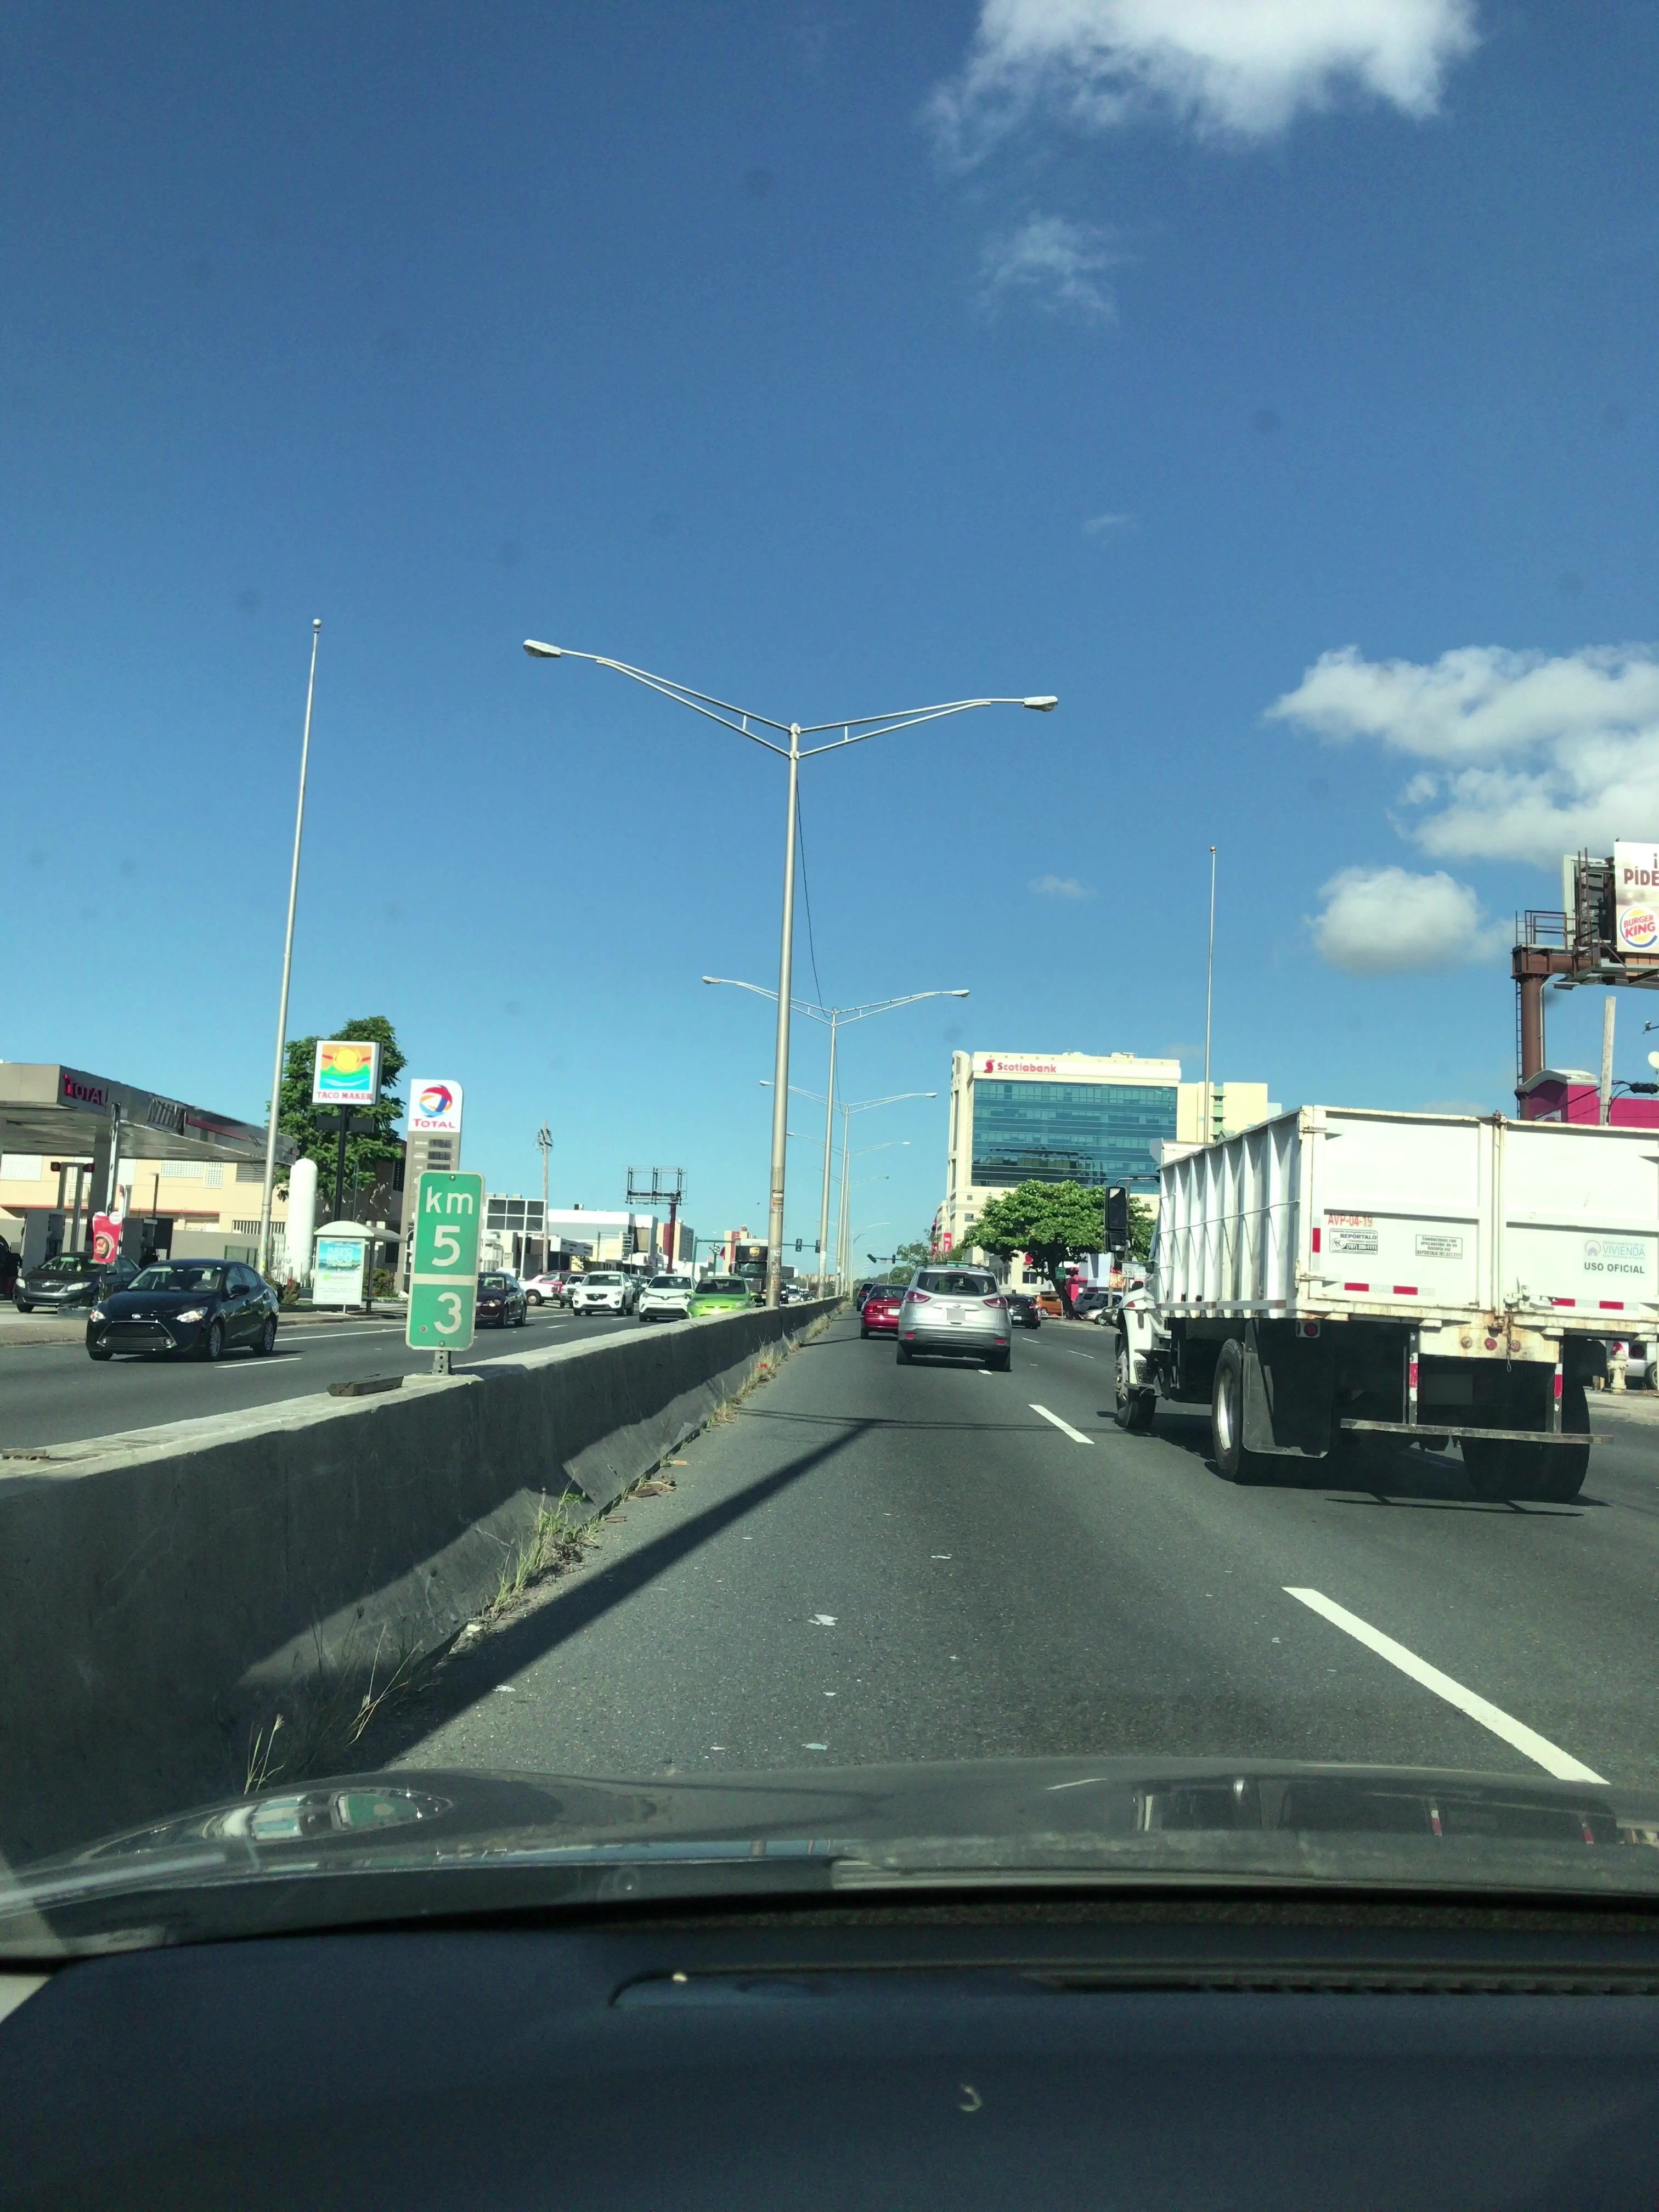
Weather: clear
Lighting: day
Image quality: good
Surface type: driving surface
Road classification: trunk, motorway
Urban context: urban centre
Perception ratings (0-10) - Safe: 0.4, Lively: 2.93, Beautiful: 0.72, Boring: 5.82, Depressing: 8.67, Wealthy: 3.42